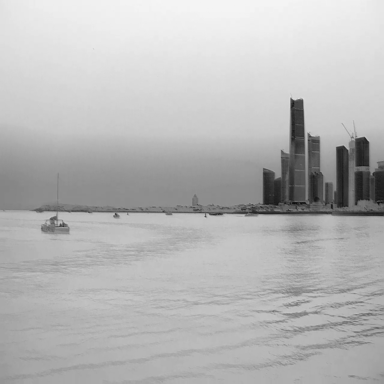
There are five bulk_carriers in the infrared image.